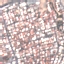
Label: Residential